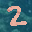
Label: 2